Aerial crown-view tile of a tropical tree (Barro Colorado Island, Panama), acquired 20250616:
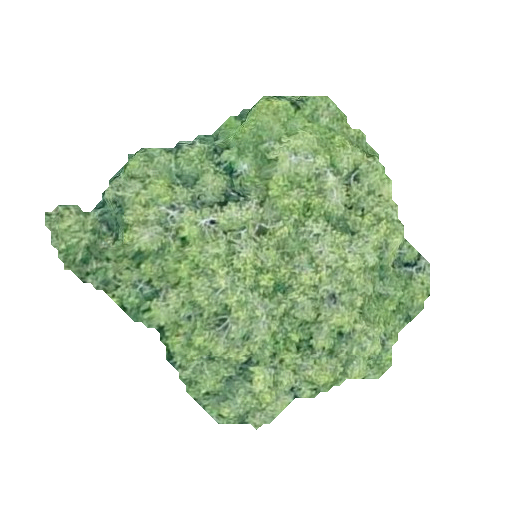
Species: Guatteria lucens
GBIF accepted scientific name: Guatteria lucens
Crown area: 113.887 m²